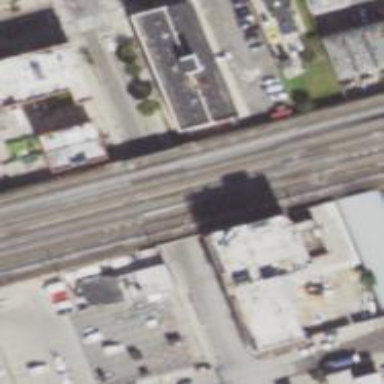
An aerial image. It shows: Electrified railway with rail tracks.